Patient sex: F
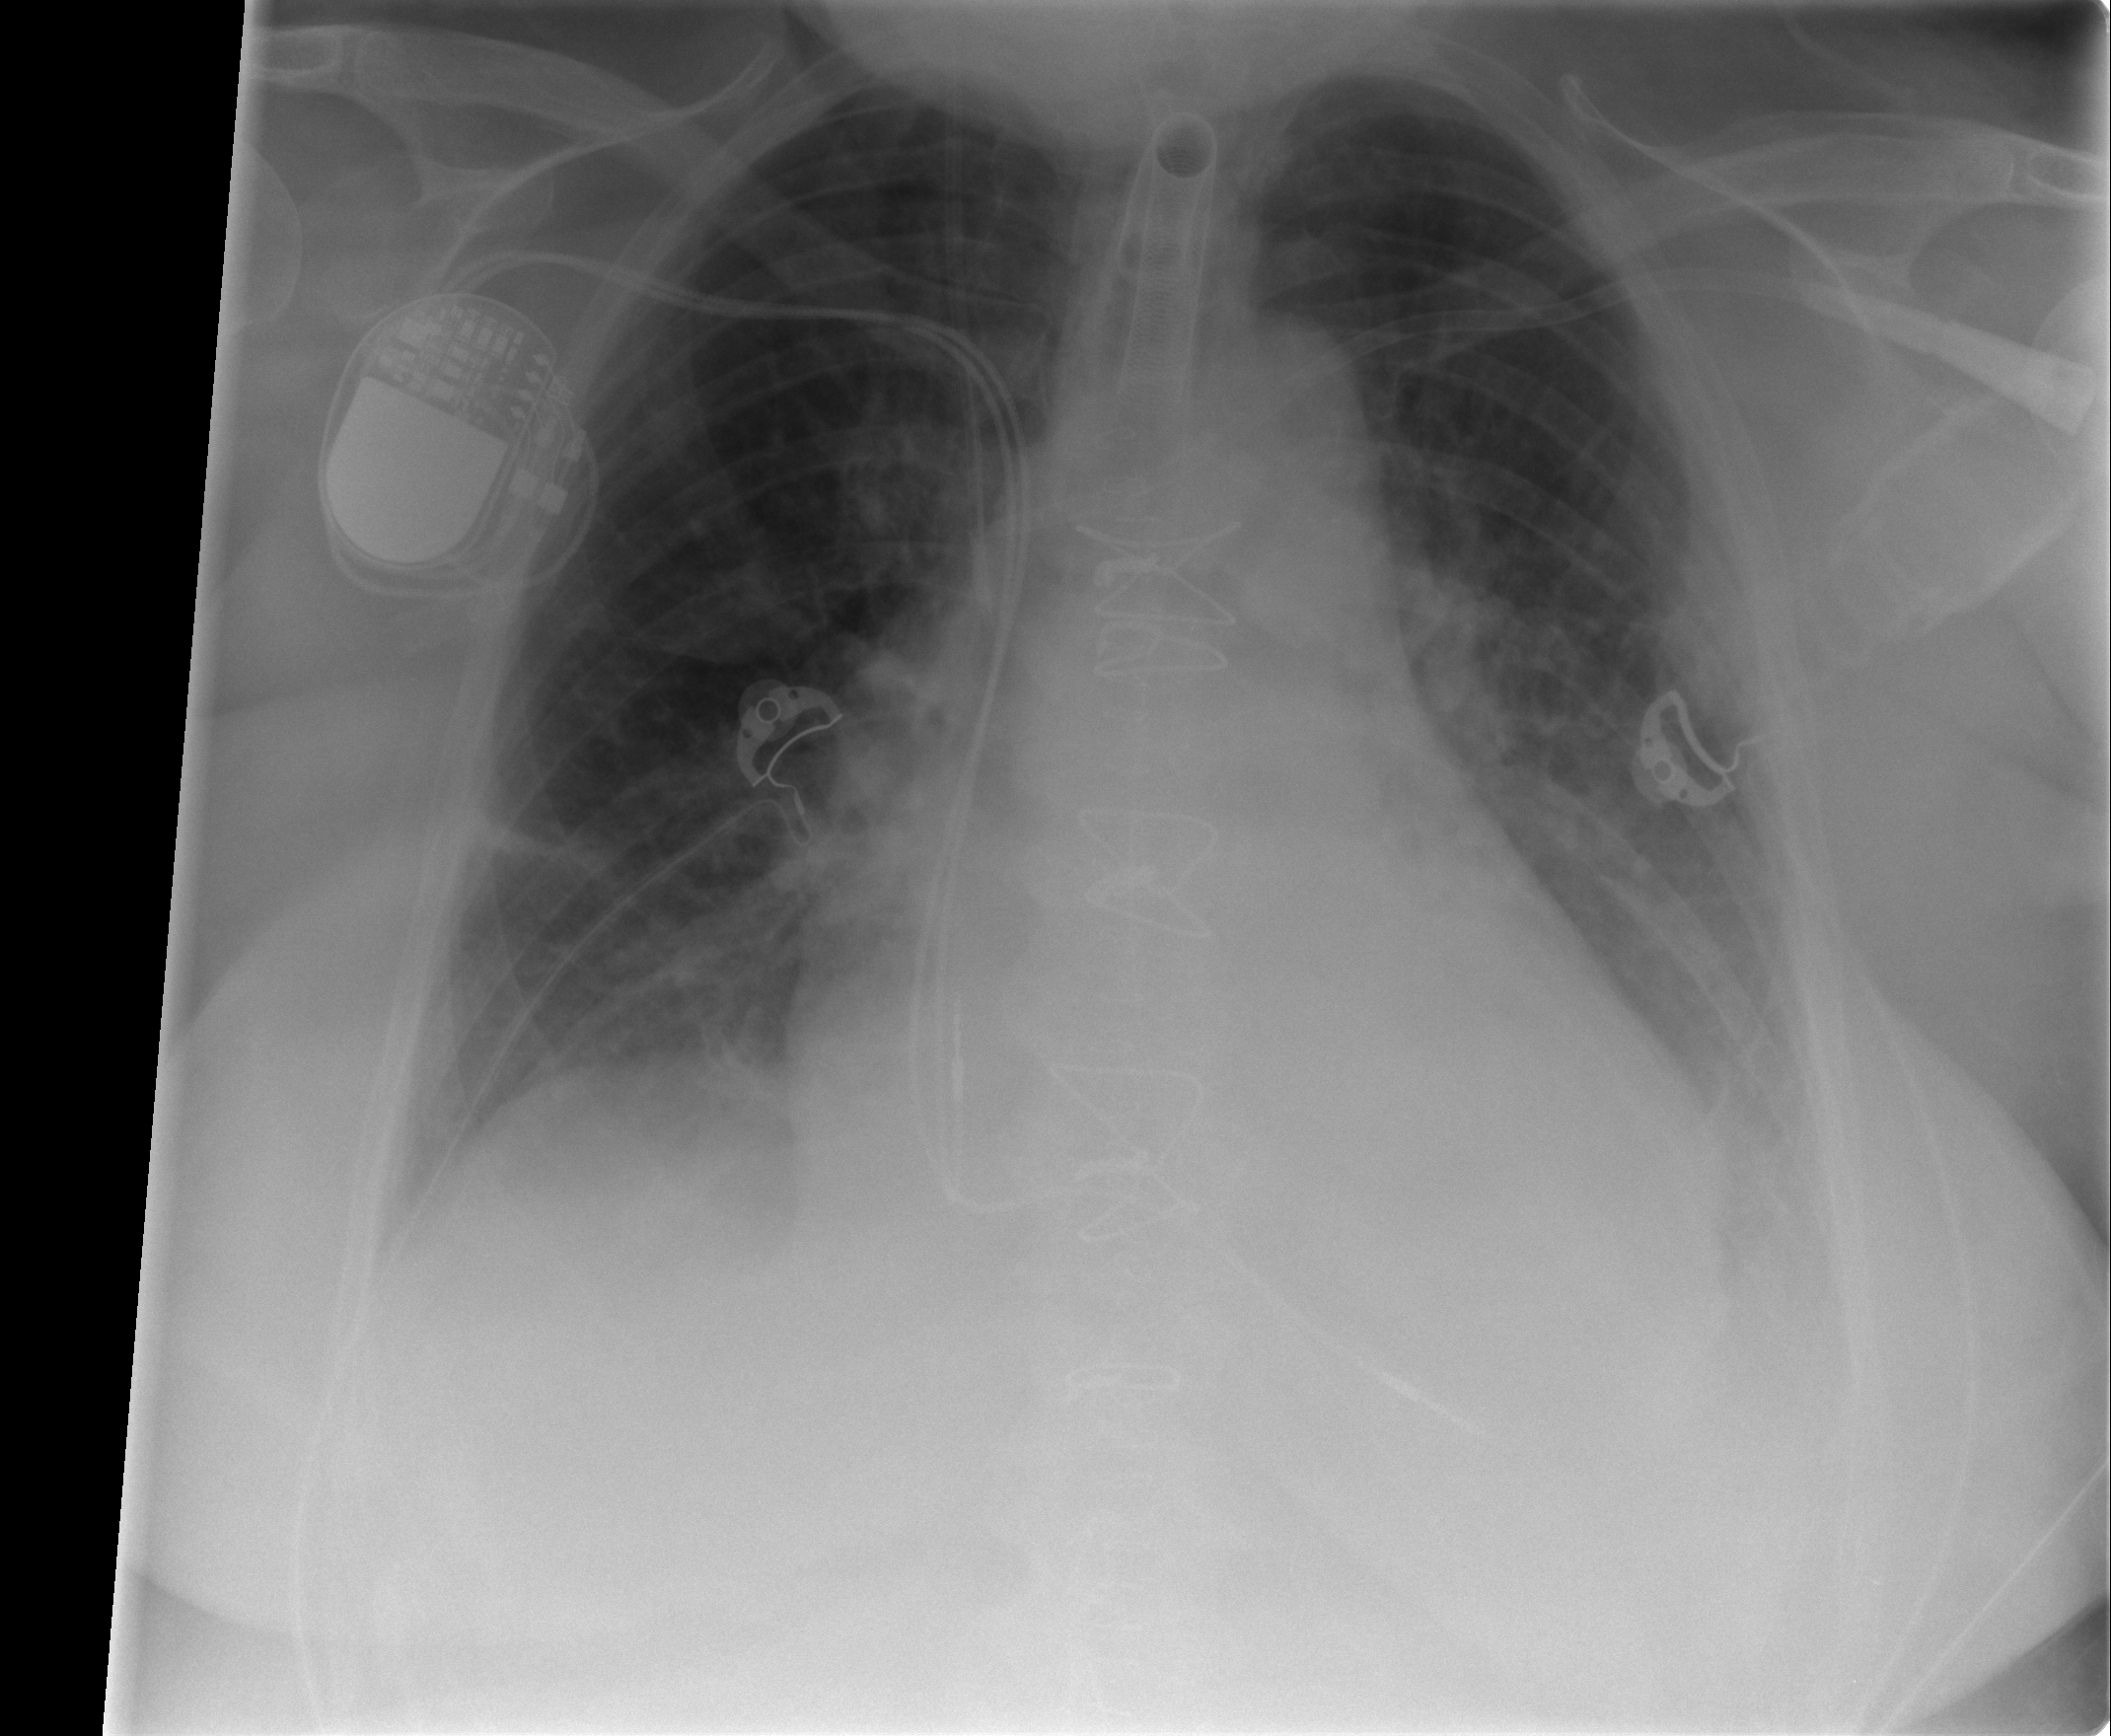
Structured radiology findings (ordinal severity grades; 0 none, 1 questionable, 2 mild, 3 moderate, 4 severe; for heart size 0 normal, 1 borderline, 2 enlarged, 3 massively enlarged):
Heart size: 2
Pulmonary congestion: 3
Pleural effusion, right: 2
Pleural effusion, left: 2
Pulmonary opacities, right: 2
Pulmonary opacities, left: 0
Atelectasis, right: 3
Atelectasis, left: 2